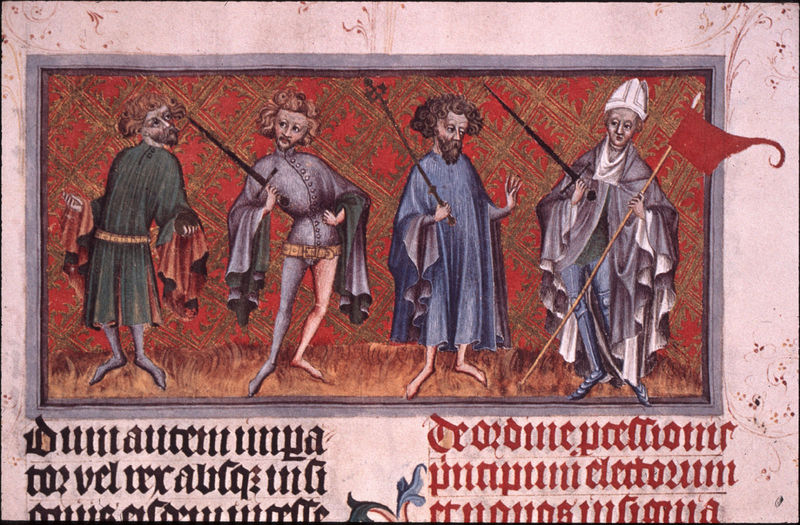
Titel: Die Goldene Bulle
Institution: Wien, Österreichische Nationalbibliothek
Schlagwörter: blau, kampf, mann, hut, männer, schwarz, rot, haube, ornament, bart, mütze, ärmel, gewand, mantel, schrift, fahne, hosen, grafik, graphik, bischof, vier, buch, druck, illustration, schwert, schwerter, text, degen, ritter, rüstung, buchdruck, pergament, mittelalter, strumpfhose, adlige, zepter, latein, buchmalerei, 4, script